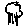
Label: tree